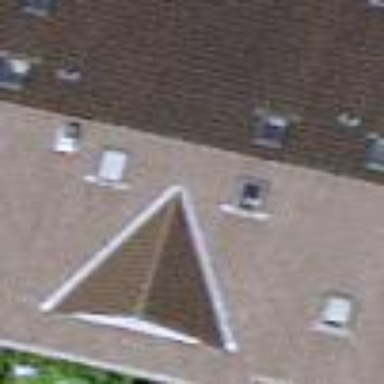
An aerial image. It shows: Residential building with gabled roof.